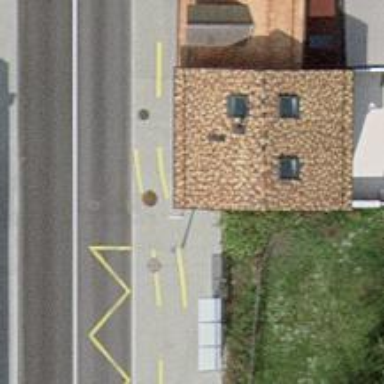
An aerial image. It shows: Asphalt sidewalk which serves as public transport platform.